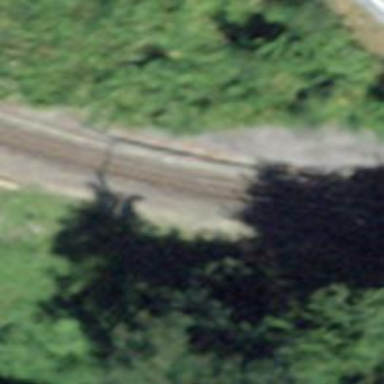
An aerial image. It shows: Narrow-gauge railway track electrified by contact line.